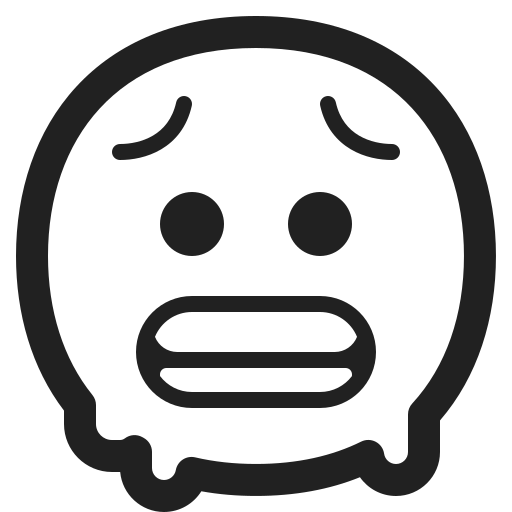
cold face high contrast